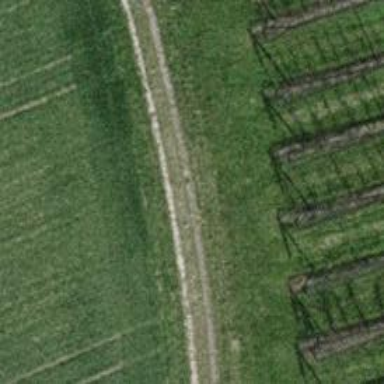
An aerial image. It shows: Grass track with grade3 surface.